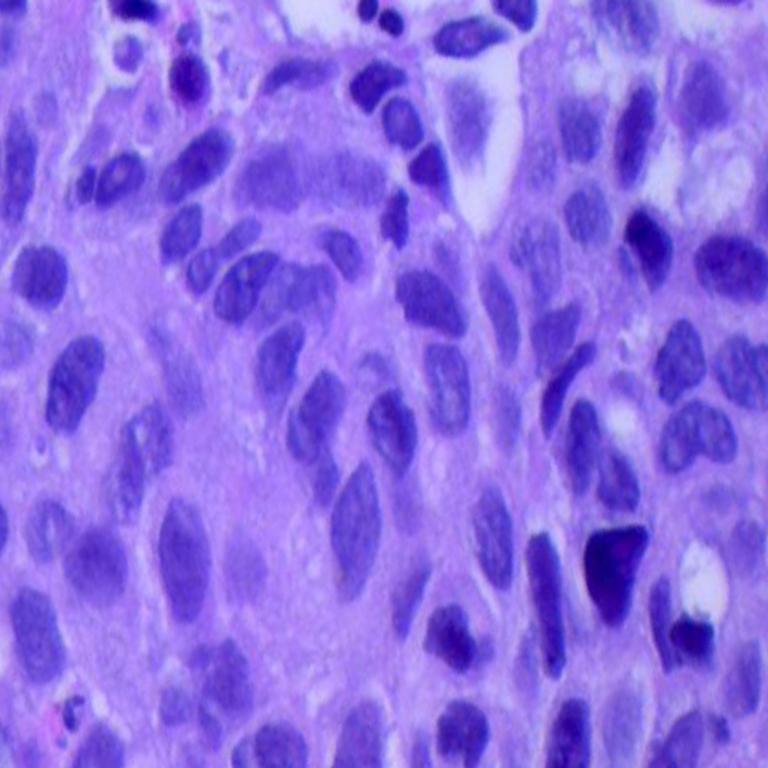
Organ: lung
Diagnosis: squamous carcinomas